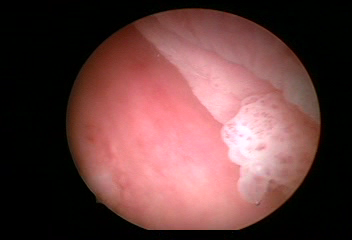
Modality: WLC
Class: Malignant
Subclass: HighGradePapillary
Lesion: L1
Stage: Ta
Morphology: Papillary
Bladder cancer association: Yes
Annotated structures: Tumor